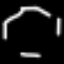
Label: octagon